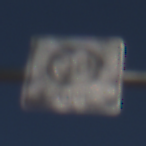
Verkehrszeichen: EndeZone30
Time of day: MorningAfternoon
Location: Outdoor (Urban)
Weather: Clear
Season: NotSpecified
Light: Natural